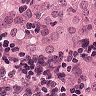
Metastatic tissue present: yes